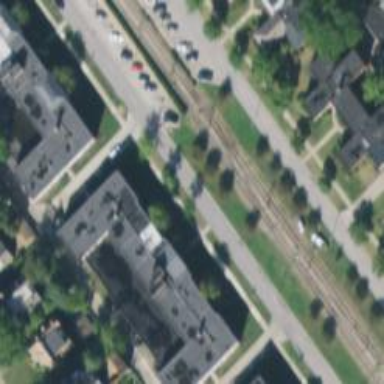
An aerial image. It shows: Light rail railway system with contact lines for electrification.